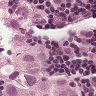
Metastatic tissue present: yes